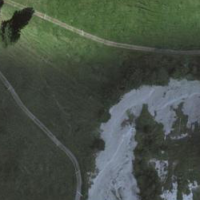
EUNIS habitat code: 23
Species observed at this site:
Equisetum arvense